Question: I am trying to use a custom domain for a Heroku app. My domain is registered on Dynadot.com. Below is a screenshot of my DNS configuration. Now my domain goes to a "No Such App" in Heroku, and adding www. just doesn't resolve anywhere.

I'm trying to avoid using an addon for custom DNS management. This shouldn't be that complicated for a statically generated, free heroku app.
And yes, I did read all the documentation, and almost all Heroku custom domain questions on Stackoverflow. I followed the instructions and it still won't work.
Any ideas?
Thank you!
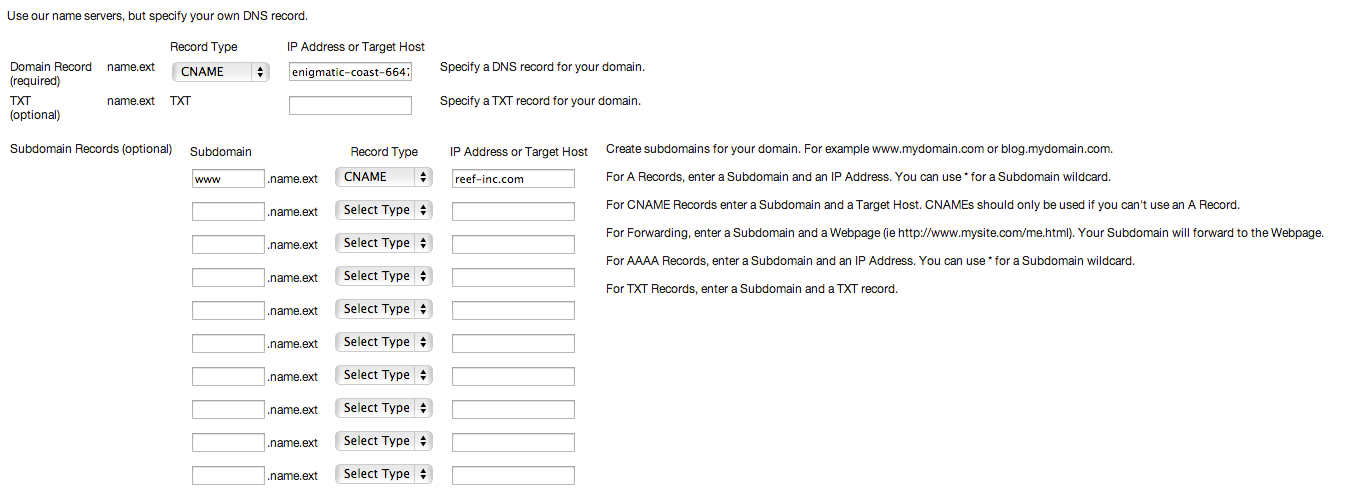
Answer: Heroku recommends your apex domain be forwarded to a 'www' subdomain (or similar), and then that subdomain be a 'CNAME' to your 'app-name.herokuapp.com'. It looks like you have that backwards, your apex is pointing to 'app-name.herokuapp.com' while your 'www' points to 'reef-inc.com' (which I assume is your apex?).
You also need to make sure your app has the correct domains added with '$ heroku domains:add expected-domain.com'
- <URL>